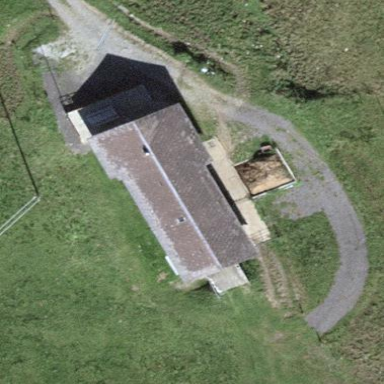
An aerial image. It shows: Farmyard area.